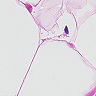
Metastatic tissue present: no